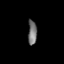
Tissue: lung
Cell type: Fibroblasts
Senescence score: 0.6699
Nuclear area (px): 212
Mean DAPI intensity: 114.585